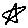
Label: star